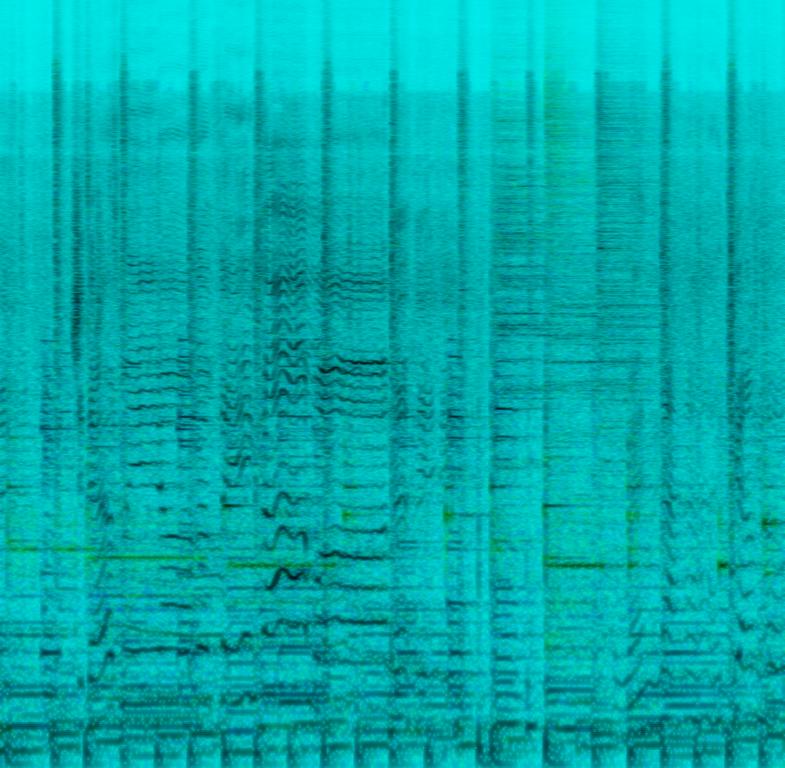
A male vocalist sings this jazz  style melody. The tempo is fast with syncopated piano accompaniment, slick drumming, groovy bass line and rhythmic acoustic guitar. The music is energetic, ambient, mellow, pleasant with a dance groove.